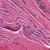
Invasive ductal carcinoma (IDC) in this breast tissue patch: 0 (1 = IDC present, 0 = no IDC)